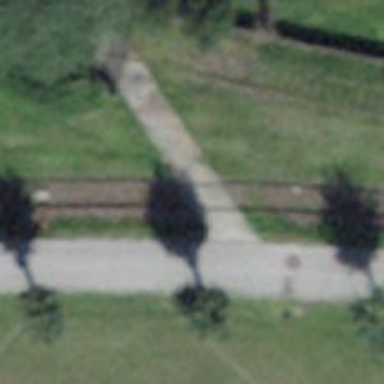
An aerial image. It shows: Single railway spur track.